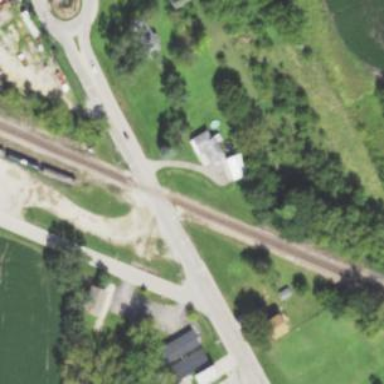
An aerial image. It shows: Level crossing along the railway.